Interaction volume radius: 10 \u00c5
Interaction volume height: 35 \u00c5
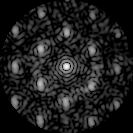
Disorder parameter: 0.4835